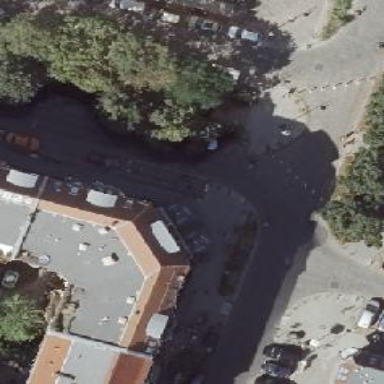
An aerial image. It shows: Pub.